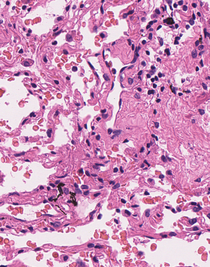
Tumor epithelial tissue: no
Tumor-associated stroma tissue: no
Normal tissue: yes